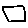
Label: square